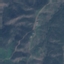
Label: HerbaceousVegetation